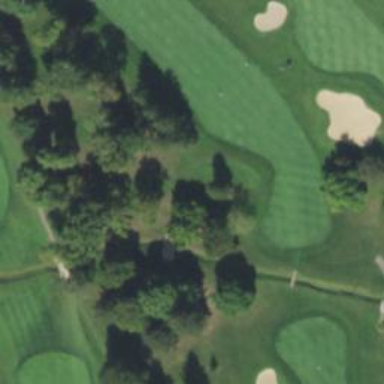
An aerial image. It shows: Path bridge over golf cartpath.